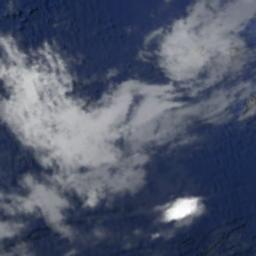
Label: cloud